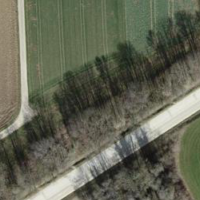
EUNIS habitat code: 55
Species observed at this site:
Veronica chamaedrys